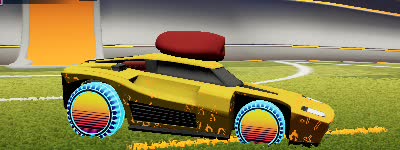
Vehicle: breakout